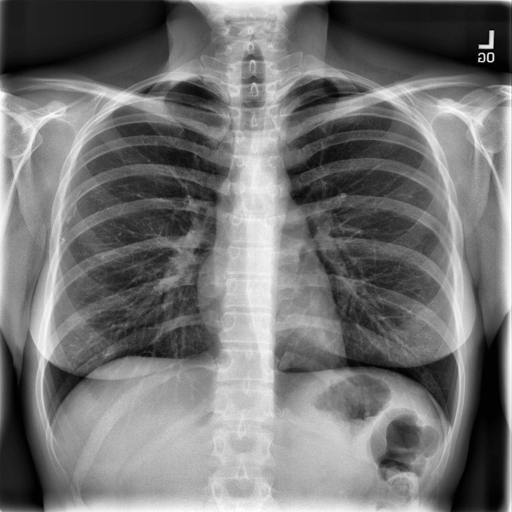
Finding: NORMAL